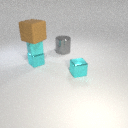
small cyan metal cube to the right of small cyan metal cube